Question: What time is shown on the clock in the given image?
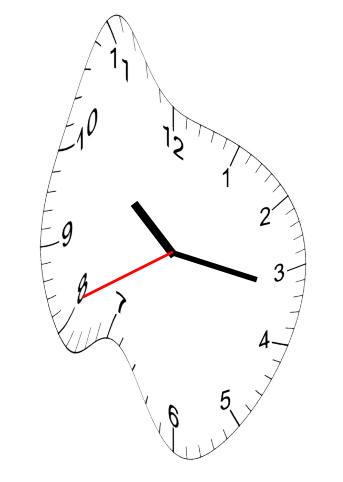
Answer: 10:16:41